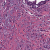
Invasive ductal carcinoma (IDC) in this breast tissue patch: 1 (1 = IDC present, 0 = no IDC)